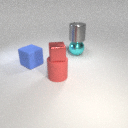
large gray metal cylinder above large cyan metal sphere